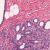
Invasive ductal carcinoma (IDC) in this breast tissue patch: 0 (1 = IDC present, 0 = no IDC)